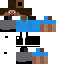
A male human skin with medium skin, wearing brown long hair dressed in a blue tshirt and gray pants, featuring a closed mouth.